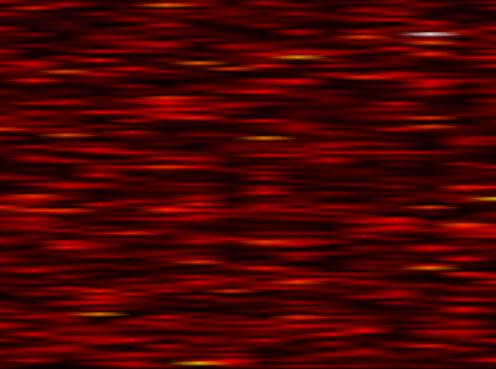
Label: FBMC